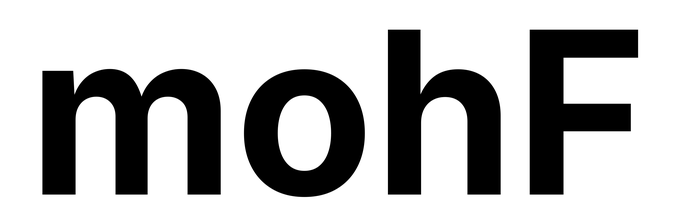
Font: Inter_Bold